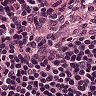
Metastatic tissue present: no